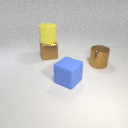
large blue rubber cube in front of large brown metal cube